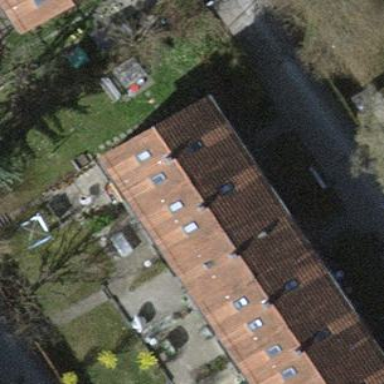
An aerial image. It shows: Simple and straightforward house.